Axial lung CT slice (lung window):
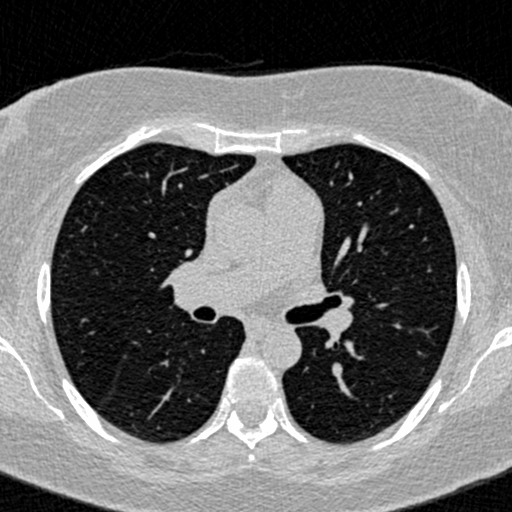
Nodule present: no